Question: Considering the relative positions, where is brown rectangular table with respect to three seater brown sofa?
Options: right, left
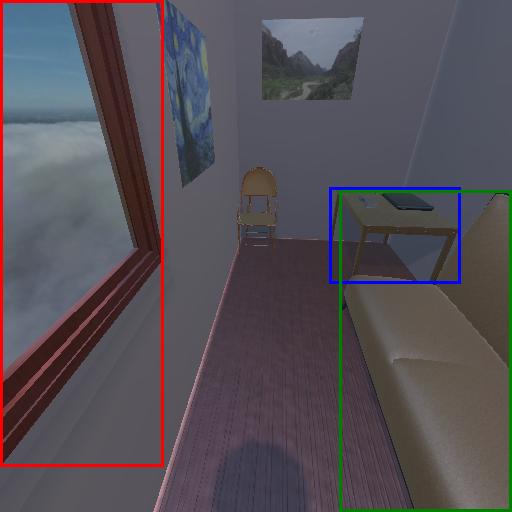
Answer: right